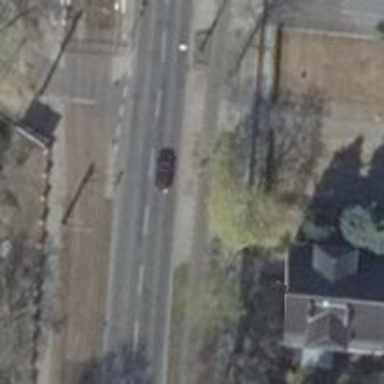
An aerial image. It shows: Unmarked road crossing.